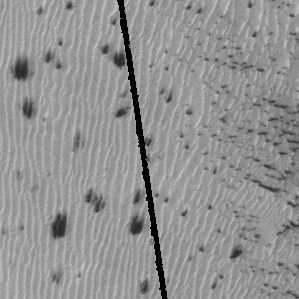
Label: frost